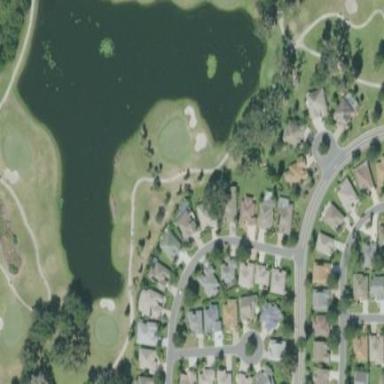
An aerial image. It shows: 9-hole golf course in the leisure land.